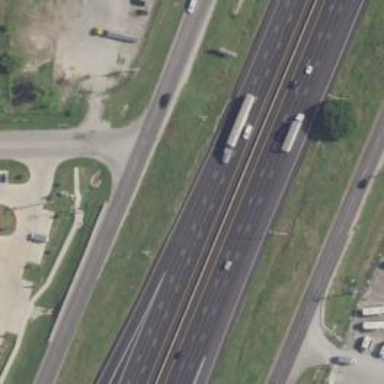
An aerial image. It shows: Motorway junction.